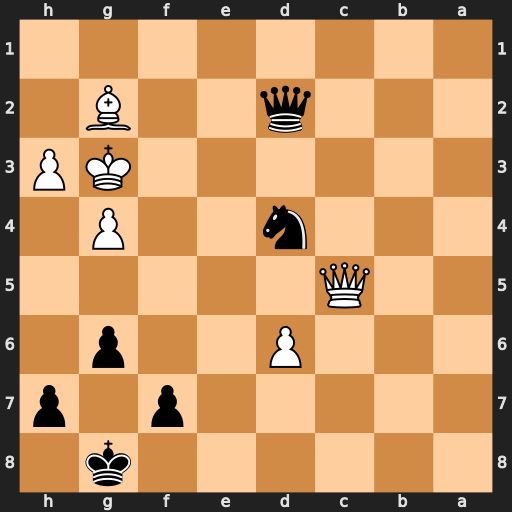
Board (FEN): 6k1/5p1p/3P2p1/2Q5/3n2P1/6KP/3q2B1/8
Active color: b
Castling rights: -
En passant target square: -
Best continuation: Qe3+ Kh2 Nf3+ Bxf3 Qxc5